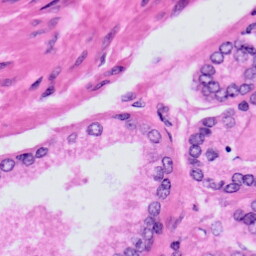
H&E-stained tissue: Prostate